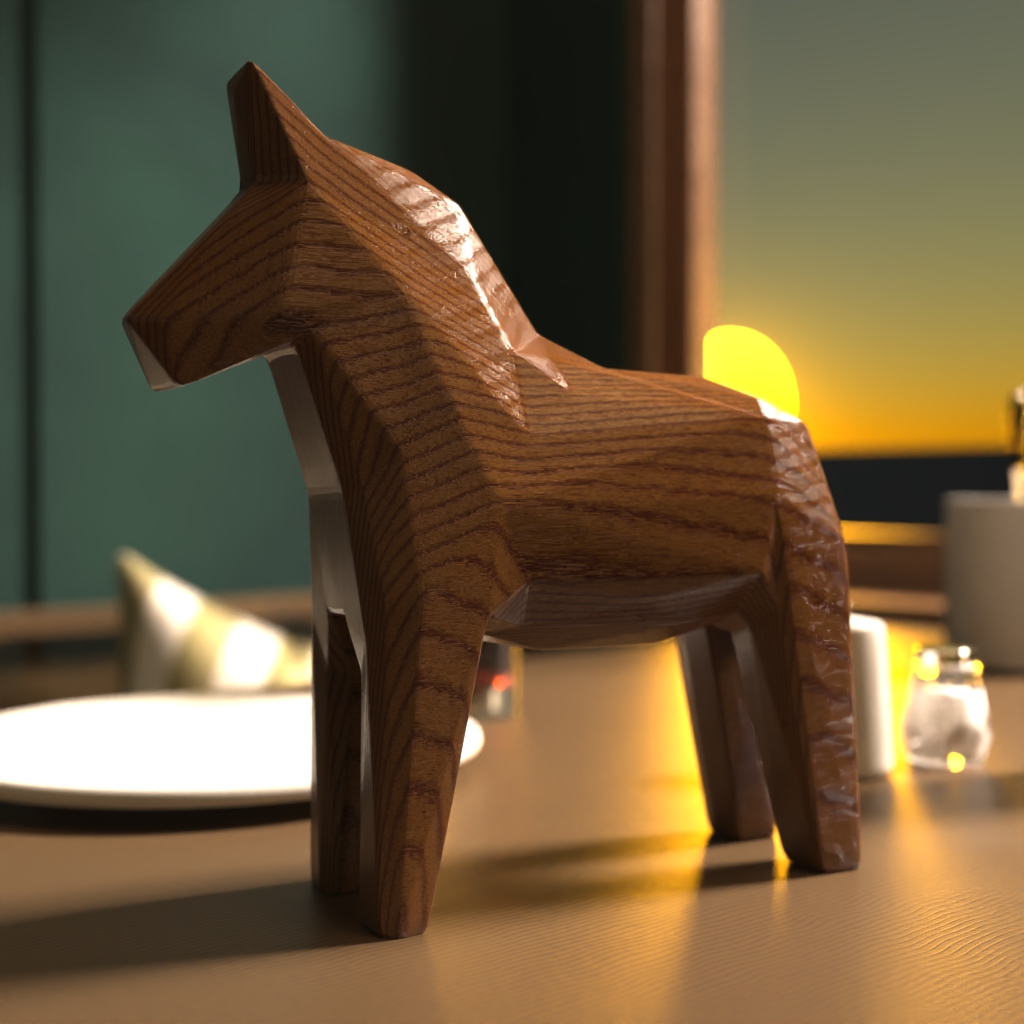
A high quality rendering of a dalahest_oak dalecarlian horse figurine made of varnished dark oak standing on a wooden table in an a sunset landscape with sunset lighting,long shot from the left, 50 mm, f 5.6